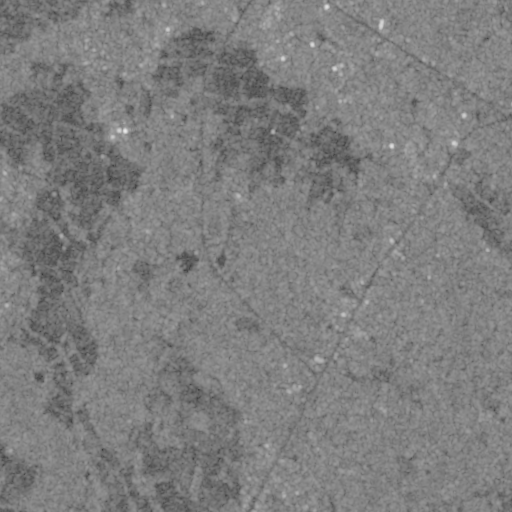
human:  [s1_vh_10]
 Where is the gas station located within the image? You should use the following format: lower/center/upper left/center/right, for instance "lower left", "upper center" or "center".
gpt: The gas station is located in the upper right of the image.
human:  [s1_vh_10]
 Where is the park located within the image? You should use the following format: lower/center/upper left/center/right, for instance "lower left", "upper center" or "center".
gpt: The park is located in the upper right of the image.
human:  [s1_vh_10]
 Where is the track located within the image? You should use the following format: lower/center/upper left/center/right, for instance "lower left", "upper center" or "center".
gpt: The track is located in the center of the image.
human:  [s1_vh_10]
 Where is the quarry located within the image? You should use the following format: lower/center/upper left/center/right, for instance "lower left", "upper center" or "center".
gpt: There is no quarry in the image.

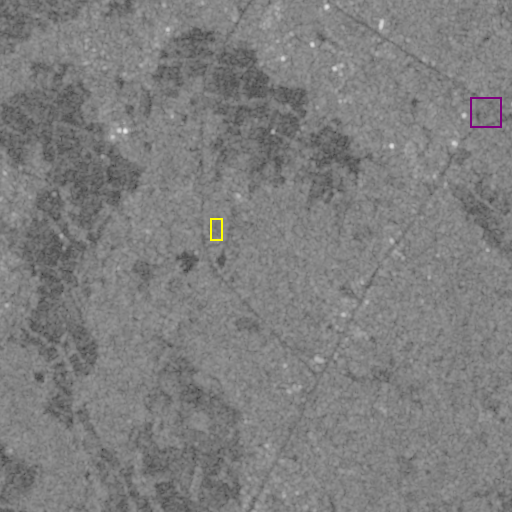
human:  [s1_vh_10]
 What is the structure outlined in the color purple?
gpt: The structure outlined in purple is a park.
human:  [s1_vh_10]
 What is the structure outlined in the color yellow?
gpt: The structure outlined in yellow is a track.
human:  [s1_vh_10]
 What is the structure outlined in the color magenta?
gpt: There is no magenta outline.